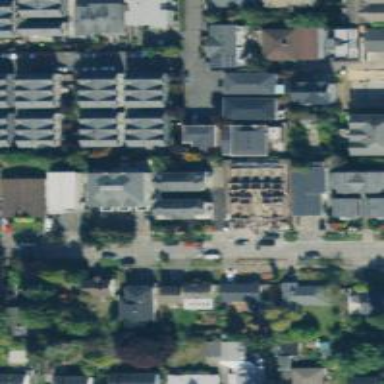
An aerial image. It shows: Residential road with separate asphalt sidewalk.